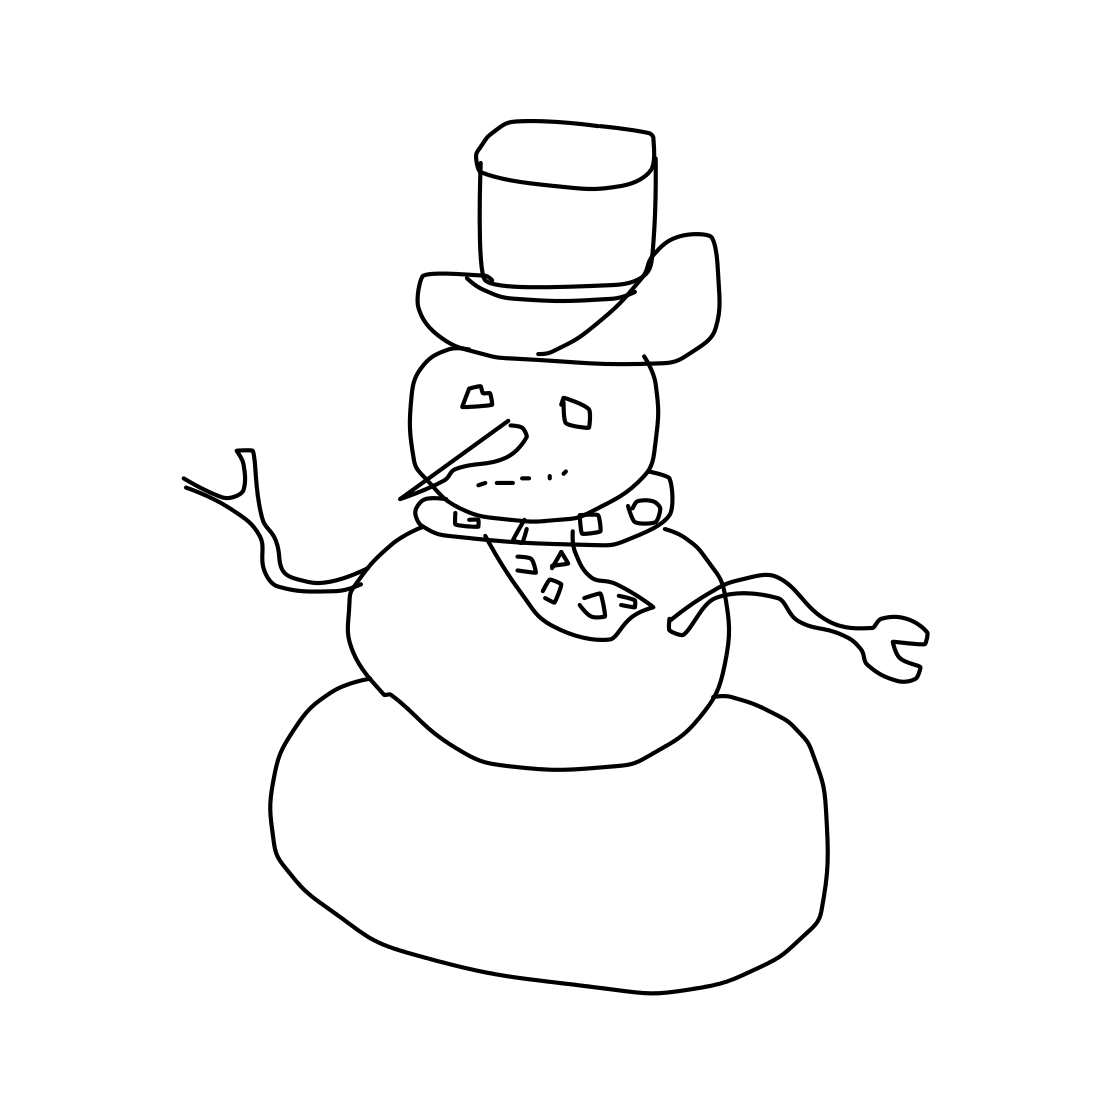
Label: snowman